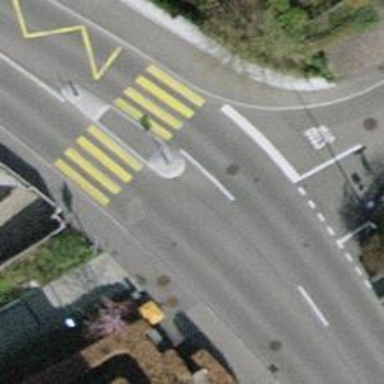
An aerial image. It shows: Set of steps on the road.